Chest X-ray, PA view. Patient: 31 years old, sex M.
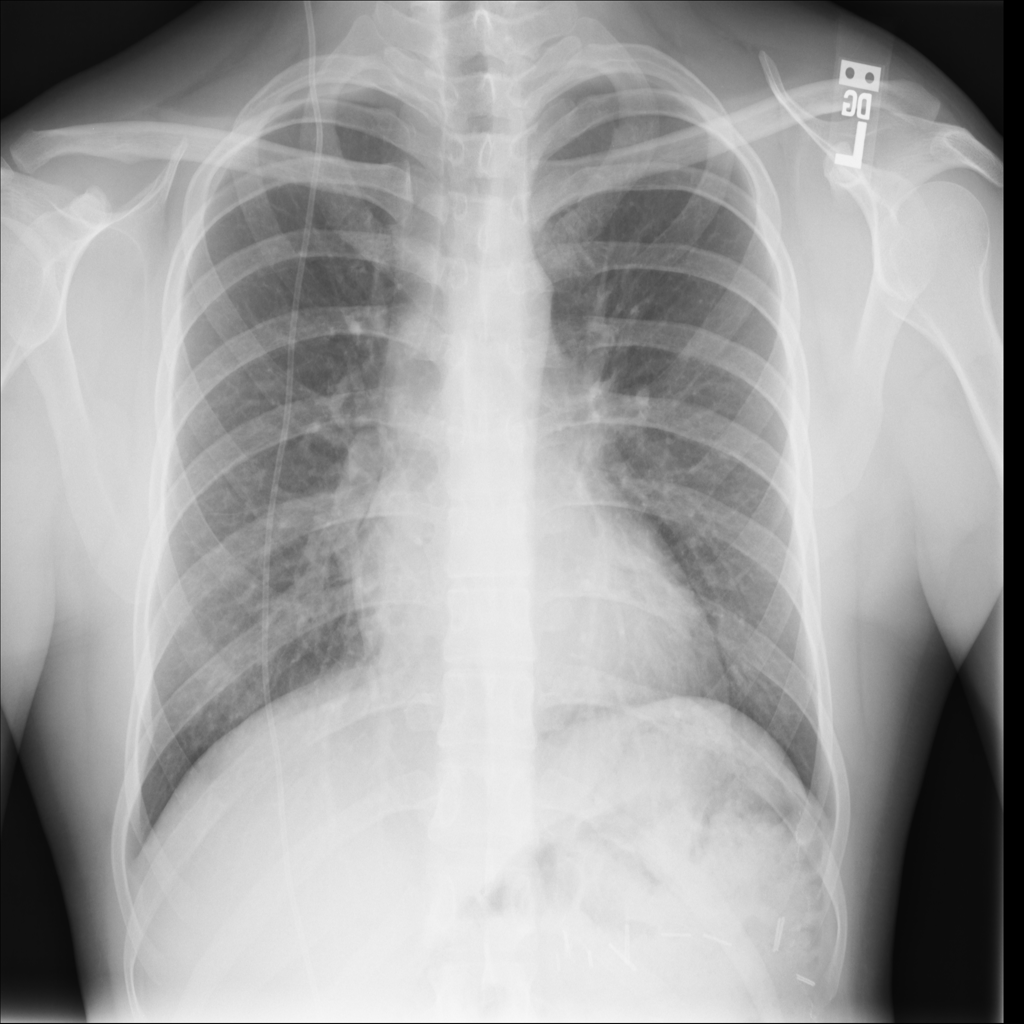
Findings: No Finding